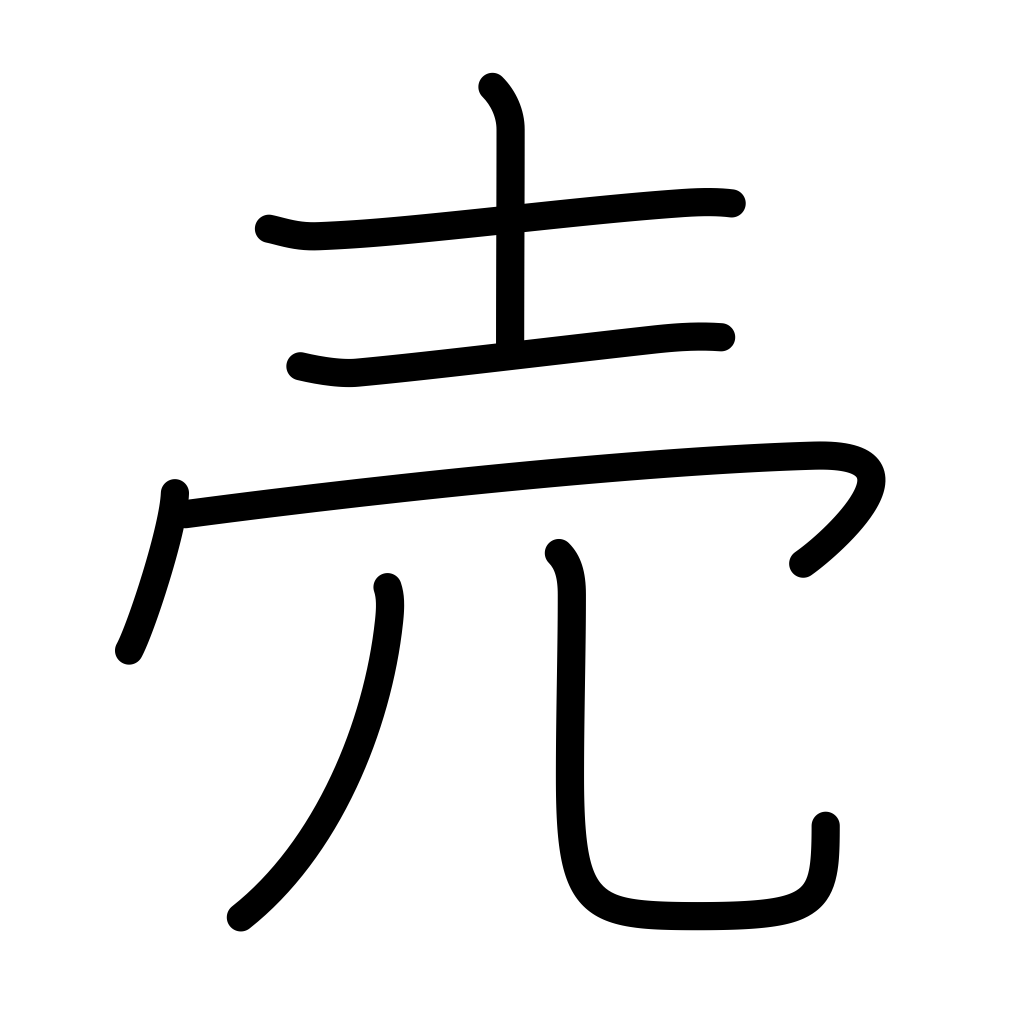
Meaning: sell